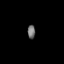
Tissue: prostate
Cell type: T cells
Senescence score: 0.7271
Nuclear area (px): 103
Mean DAPI intensity: 111.913